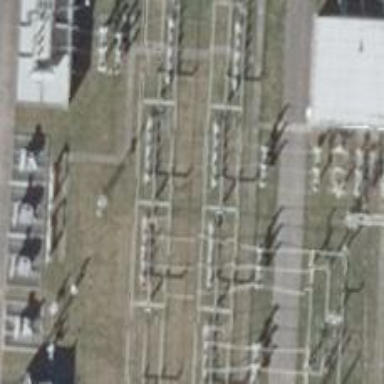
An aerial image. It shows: Switch for power supply.